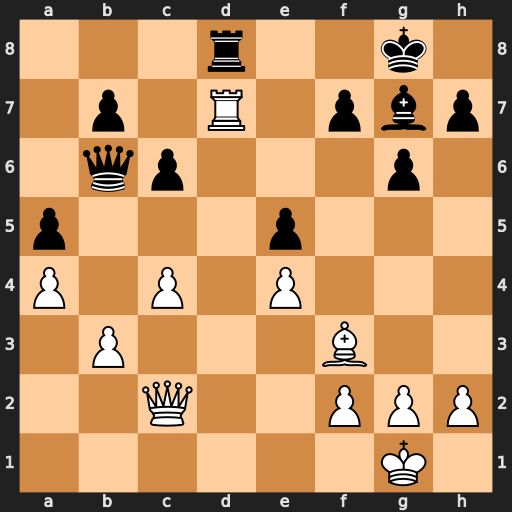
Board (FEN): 3r2k1/1p1R1pbp/1qp3p1/p3p3/P1P1P3/1P3B2/2Q2PPP/6K1
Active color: w
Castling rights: -
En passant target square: -
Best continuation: c5 Rxd7 cxb6